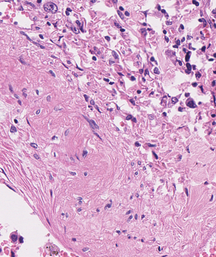
Tumor epithelial tissue: no
Tumor-associated stroma tissue: yes
Normal tissue: no